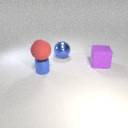
large red rubber sphere above small blue metal cylinder